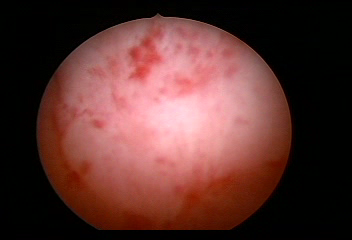
Modality: WLC
Class: Normal mucosa
Bladder cancer association: No